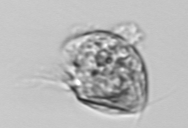
Label: Strombidium_morphotype1